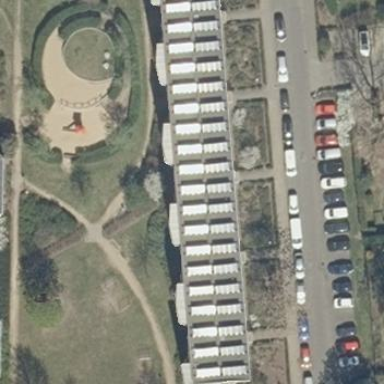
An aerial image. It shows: Apartment building with flat roof.